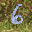
Label: 6